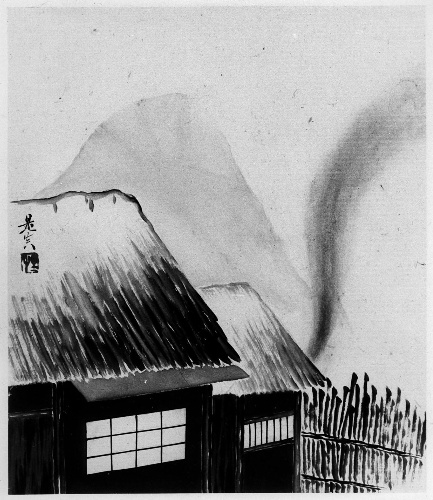
Artist: Shibata Zeshin
Artist bio: Japanese, 1807–1891
Date: 19th century
Object type: Painting
Classification: Paintings
Medium: Painting; colored lacquers on paper
Culture: Japan
Dimensions: 8 x 6 3/4 in. (20.3 x 17.1 cm)
Department: Asian Art
Credit line: Rogers Fund, 1964
Accession year: 1964
Repository: Metropolitan Museum of Art, New York, NY
Tags: Houses|Mountains